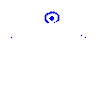
Particle: proton